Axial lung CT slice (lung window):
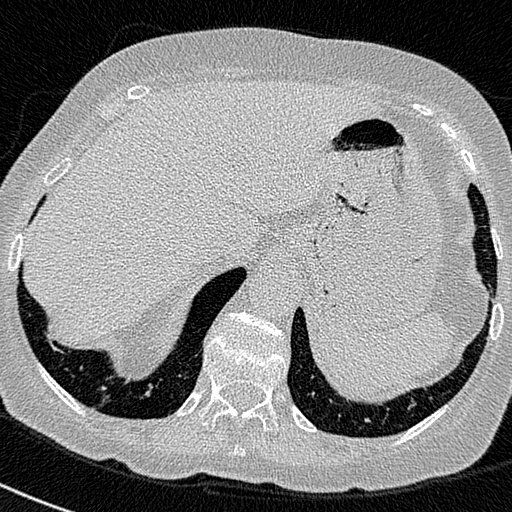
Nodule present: no